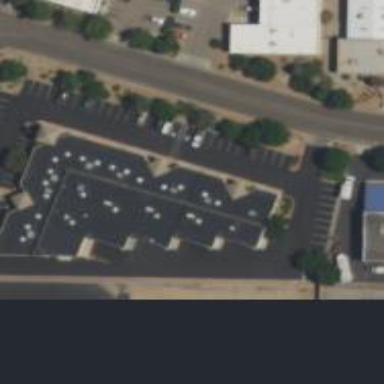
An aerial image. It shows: Commercial building.